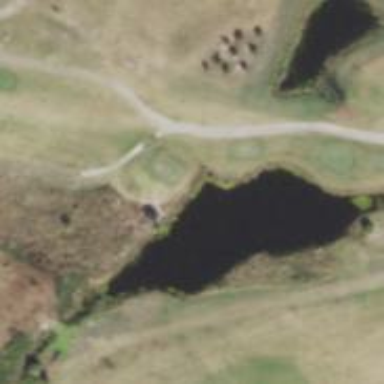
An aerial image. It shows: Water hazard on golf course. The hazard is natural water feature.